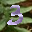
Label: 3